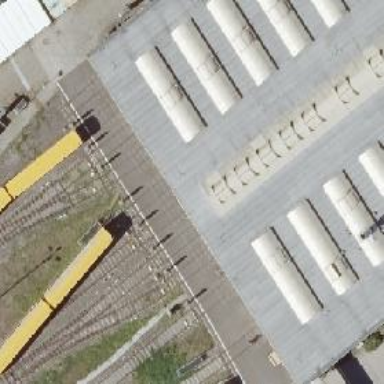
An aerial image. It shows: Yard used for servicing electrified rail. The rail is electrified from the top.